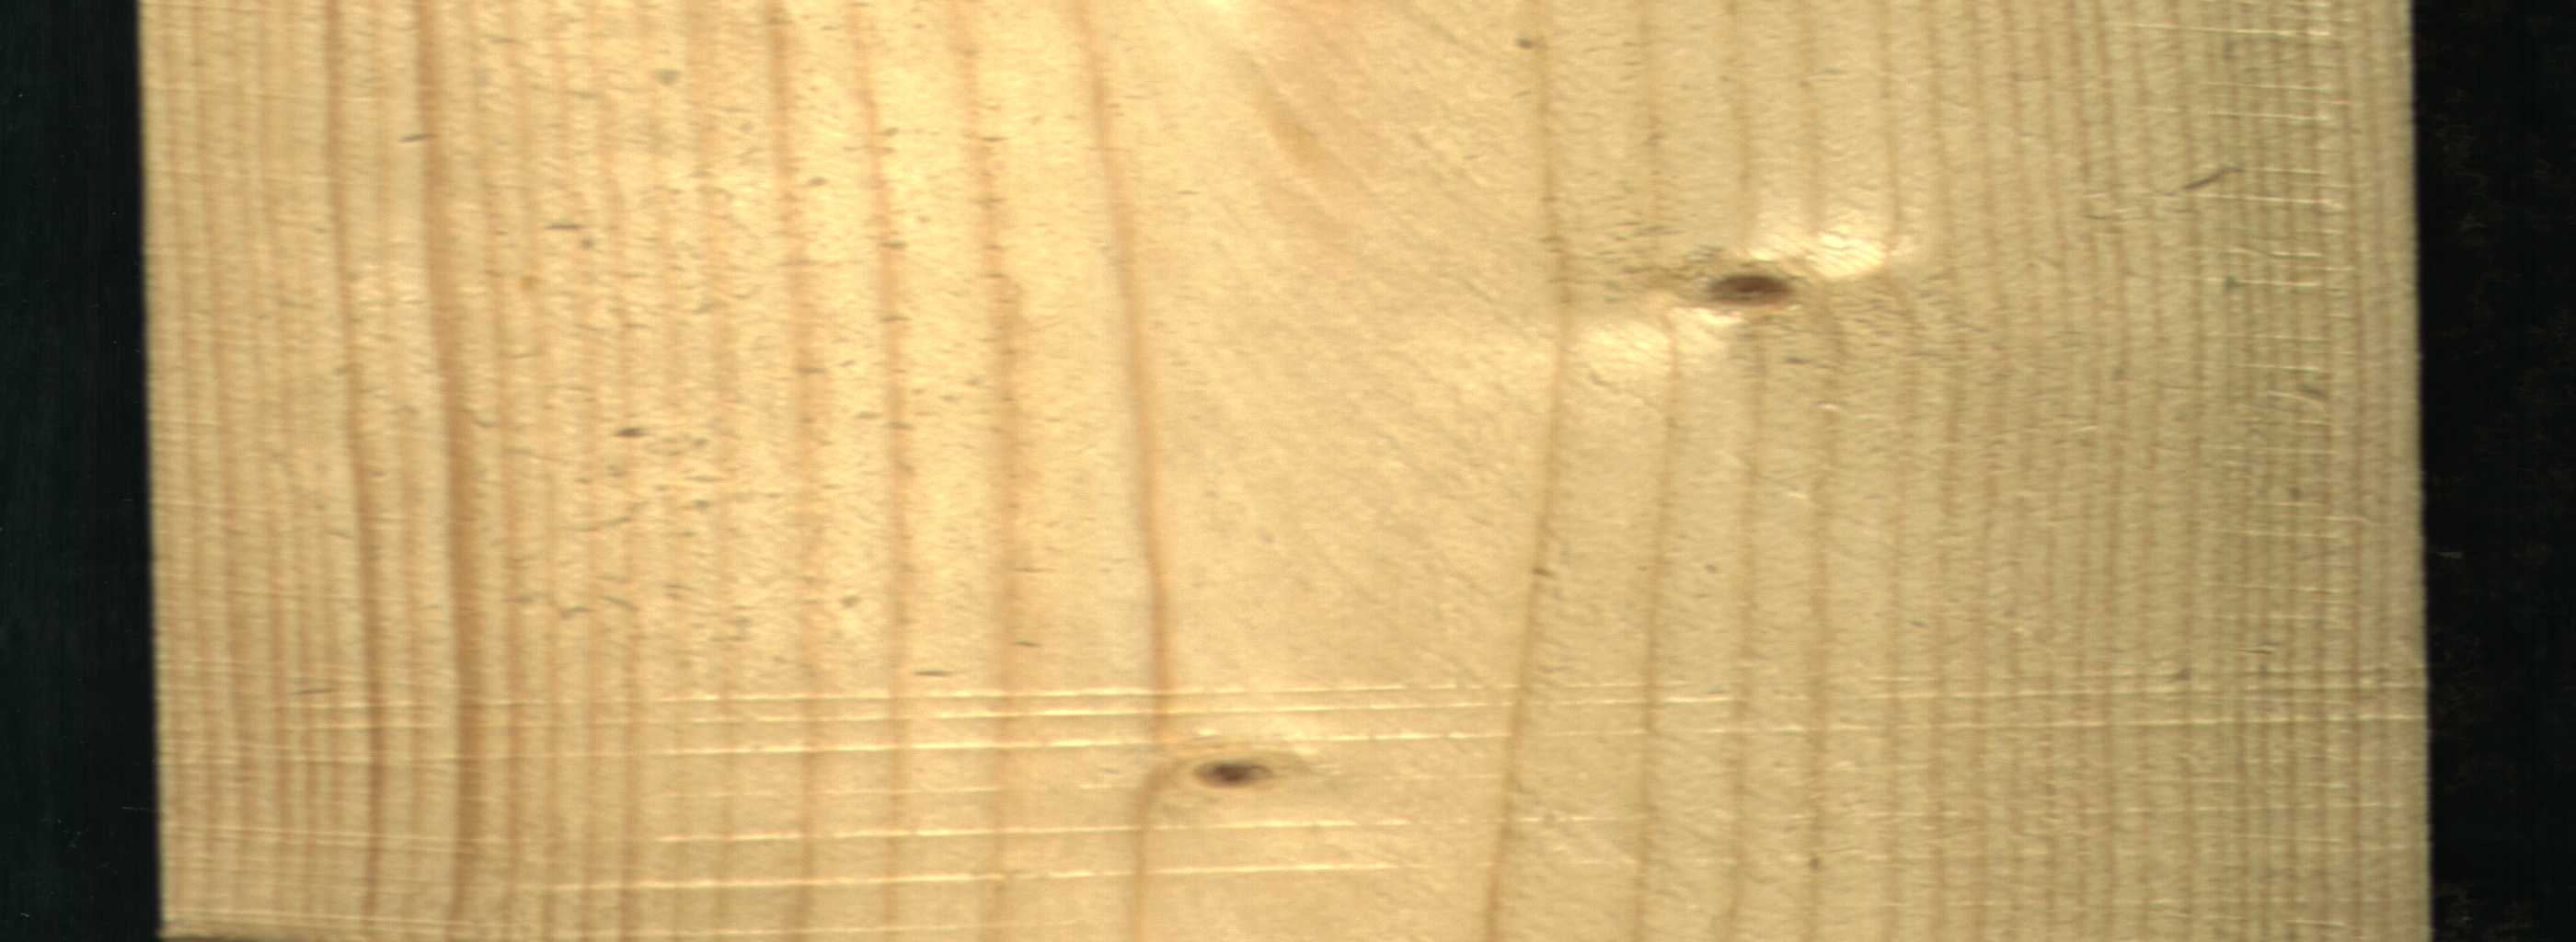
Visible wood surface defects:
Live_Knot
Live_Knot